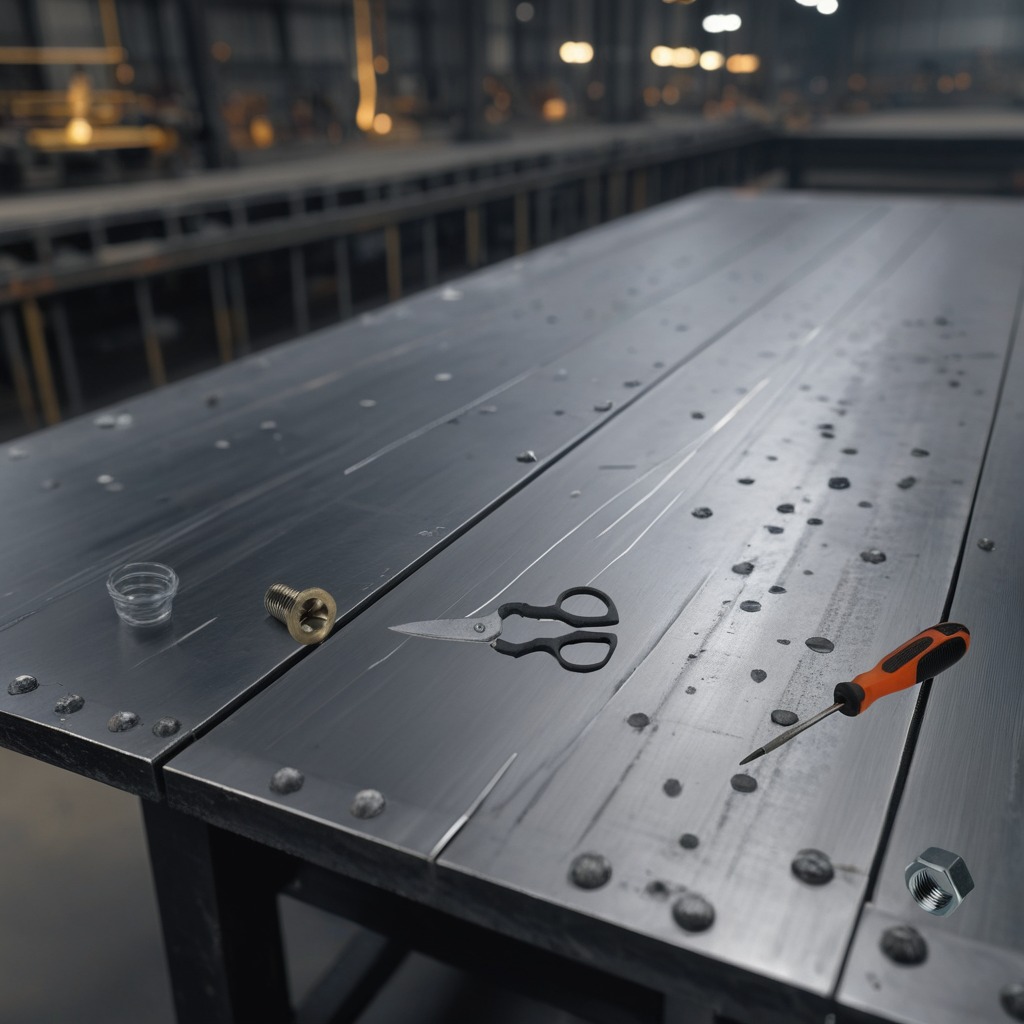
A metal machine screw, a coiled metal spring, a screwdriver, a metal nut, and a pair of scissors are lying on the cold steel table in a mining workshop.